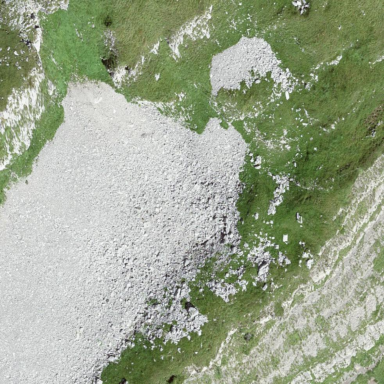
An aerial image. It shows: Scree landscape.